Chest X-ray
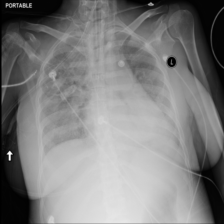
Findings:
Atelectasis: negative
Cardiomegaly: negative
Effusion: positive
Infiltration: positive
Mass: negative
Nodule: negative
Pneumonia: negative
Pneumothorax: negative
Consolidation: negative
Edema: positive
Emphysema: negative
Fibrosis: negative
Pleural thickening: negative
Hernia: negative